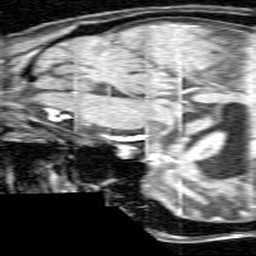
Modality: angio
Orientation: sagittal
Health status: ill
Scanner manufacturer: siemens
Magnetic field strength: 3 T
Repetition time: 0.022 s
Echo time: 0.00395 s